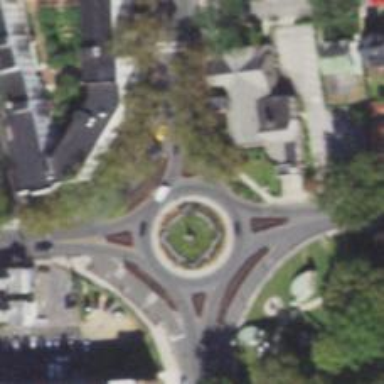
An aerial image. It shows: Primary highway intersecting roundabout.